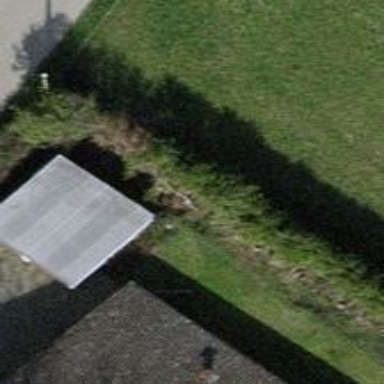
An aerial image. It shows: Garage.